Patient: sex F, age 47
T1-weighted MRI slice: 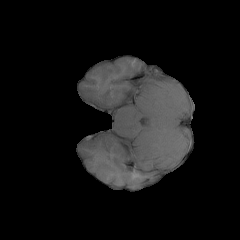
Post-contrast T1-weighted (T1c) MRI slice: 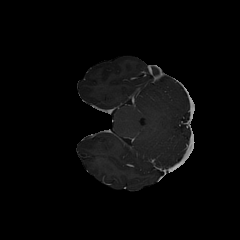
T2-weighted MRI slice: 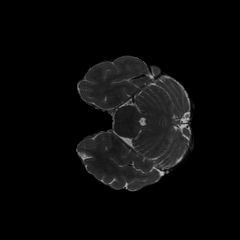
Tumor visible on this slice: no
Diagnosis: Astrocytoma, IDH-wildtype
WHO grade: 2